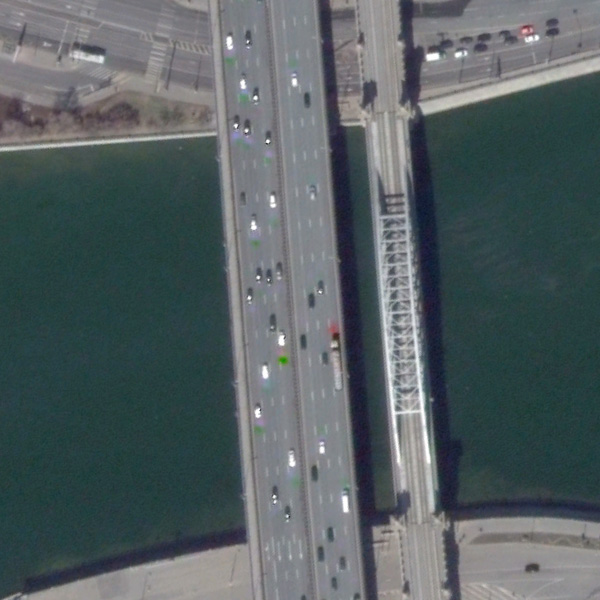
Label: Bridge